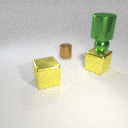
small green metal sphere below large green metal cylinder